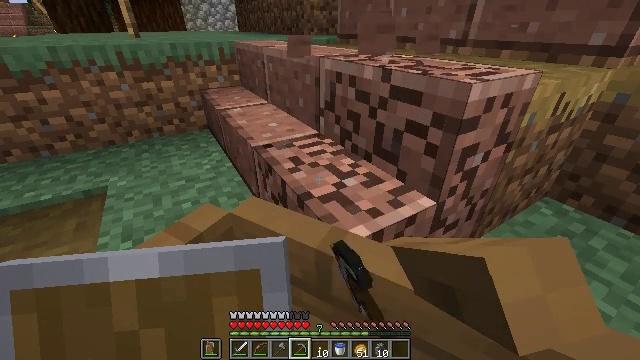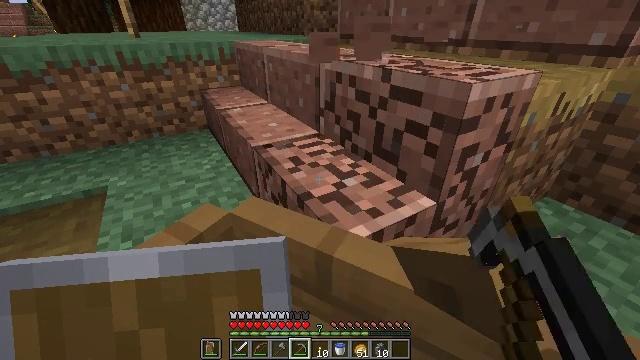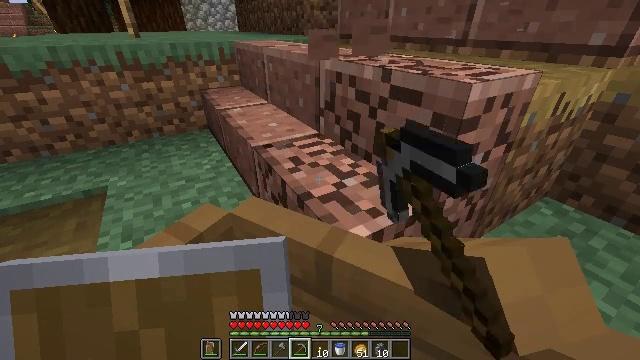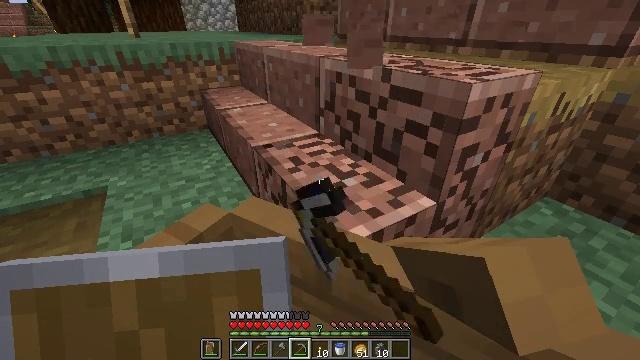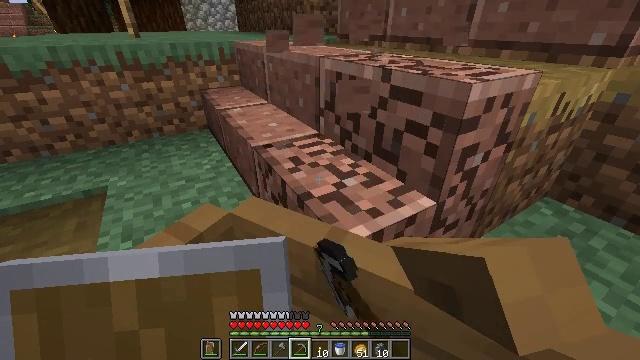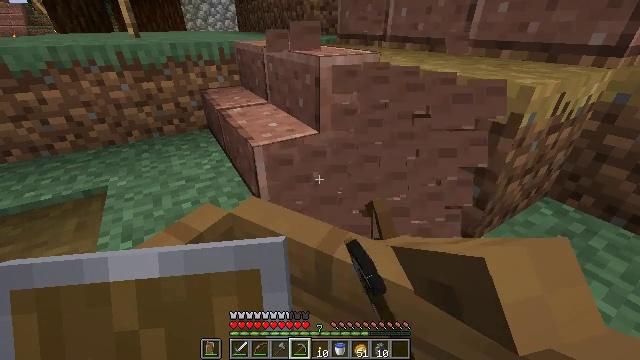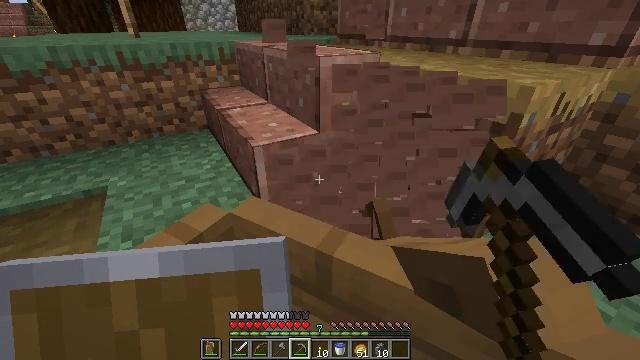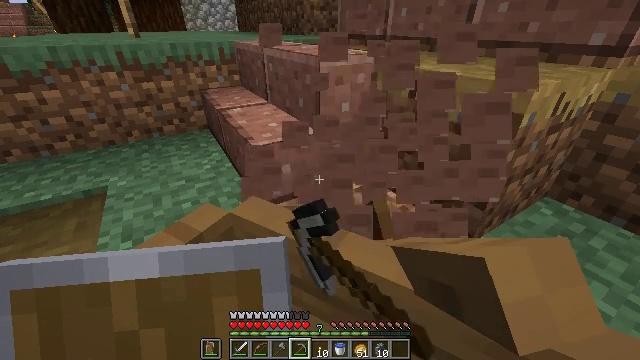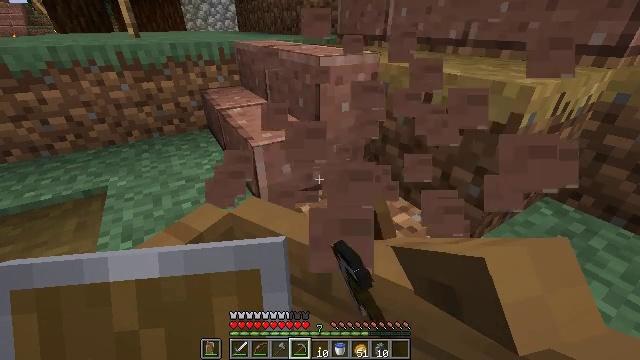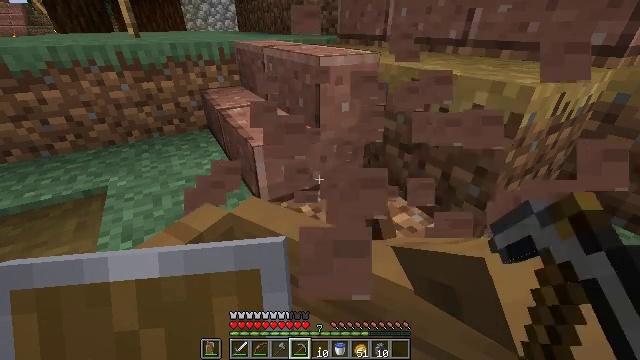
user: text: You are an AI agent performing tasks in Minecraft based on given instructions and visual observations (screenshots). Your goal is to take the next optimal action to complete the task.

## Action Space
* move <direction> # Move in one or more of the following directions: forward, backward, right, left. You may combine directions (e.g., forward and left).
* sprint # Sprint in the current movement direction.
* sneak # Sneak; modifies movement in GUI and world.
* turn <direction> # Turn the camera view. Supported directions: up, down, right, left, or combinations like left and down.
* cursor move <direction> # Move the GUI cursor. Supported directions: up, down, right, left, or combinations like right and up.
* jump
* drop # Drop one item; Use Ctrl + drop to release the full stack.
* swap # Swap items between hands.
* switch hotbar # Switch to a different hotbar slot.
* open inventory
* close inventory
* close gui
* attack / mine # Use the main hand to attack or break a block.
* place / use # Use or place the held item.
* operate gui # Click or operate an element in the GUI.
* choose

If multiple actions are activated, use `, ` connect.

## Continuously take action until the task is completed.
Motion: motion action
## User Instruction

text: Remove the polished granite stairs.
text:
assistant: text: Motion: attack / mine
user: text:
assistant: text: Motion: attack / mine
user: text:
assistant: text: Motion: attack / mine
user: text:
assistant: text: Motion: attack / mine
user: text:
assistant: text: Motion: attack / mine
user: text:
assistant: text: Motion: attack / mine
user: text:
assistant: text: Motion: attack / mine
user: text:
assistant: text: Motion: attack / mine
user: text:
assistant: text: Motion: attack / mine
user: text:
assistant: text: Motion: attack / mine